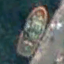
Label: civil